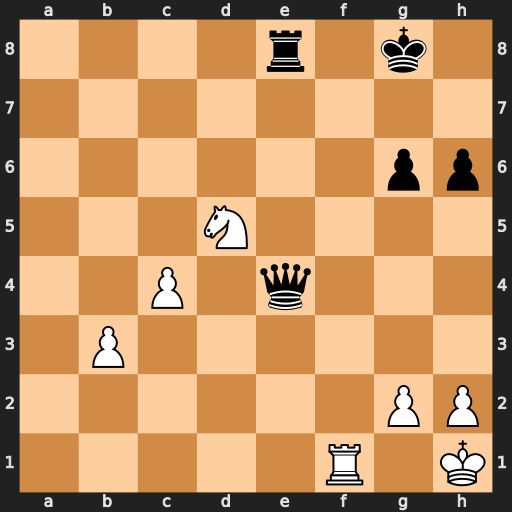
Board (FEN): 4r1k1/8/6pp/3N4/2P1q3/1P6/6PP/5R1K
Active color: w
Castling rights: -
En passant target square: -
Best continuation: Nf6+ Kg7 Nxe4